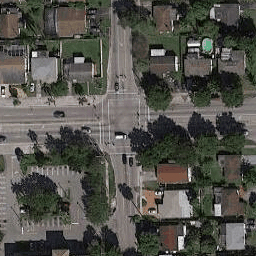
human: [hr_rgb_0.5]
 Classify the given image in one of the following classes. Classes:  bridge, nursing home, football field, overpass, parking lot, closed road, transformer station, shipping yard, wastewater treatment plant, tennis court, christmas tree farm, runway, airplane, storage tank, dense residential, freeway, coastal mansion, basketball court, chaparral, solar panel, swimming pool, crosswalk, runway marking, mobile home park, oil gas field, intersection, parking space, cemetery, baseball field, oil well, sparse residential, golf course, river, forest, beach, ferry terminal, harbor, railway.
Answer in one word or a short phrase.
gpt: intersection